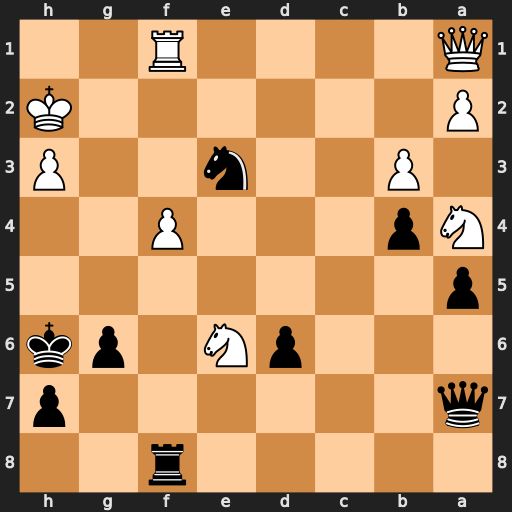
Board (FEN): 5r2/q6p/3pN1pk/p7/Np3P2/1P2n2P/P6K/Q4R2
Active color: b
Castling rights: -
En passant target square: -
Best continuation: Re8 f5 Nxf1+ Qxf1 Qe3 Qf4+ Qxf4+